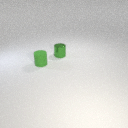
small green metal cylinder behind small green rubber cylinder